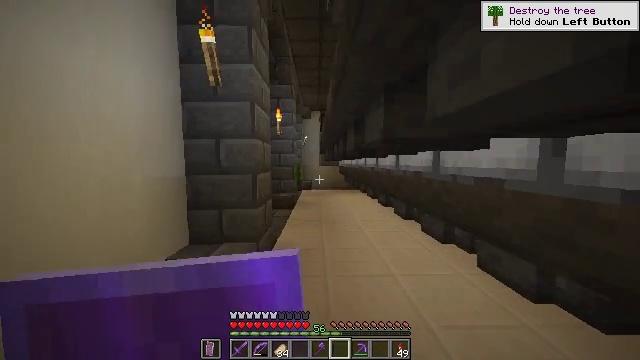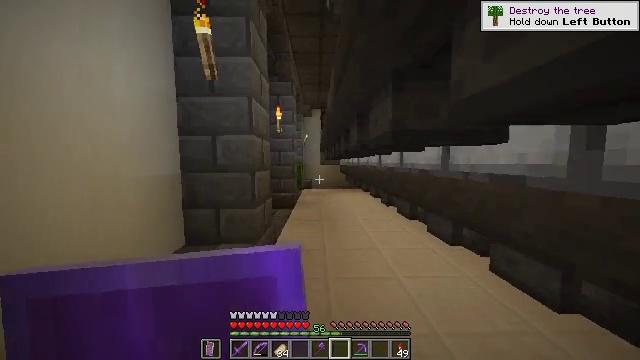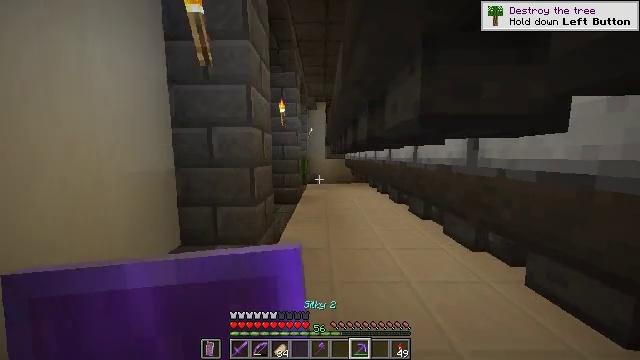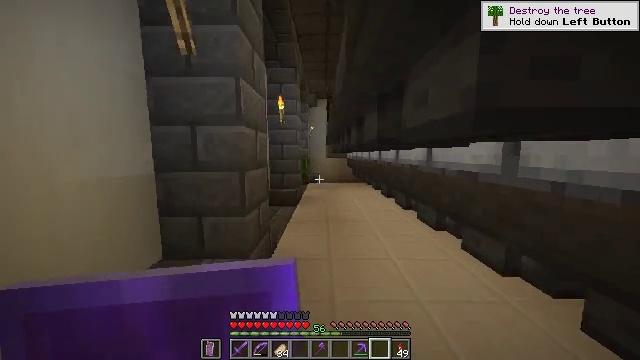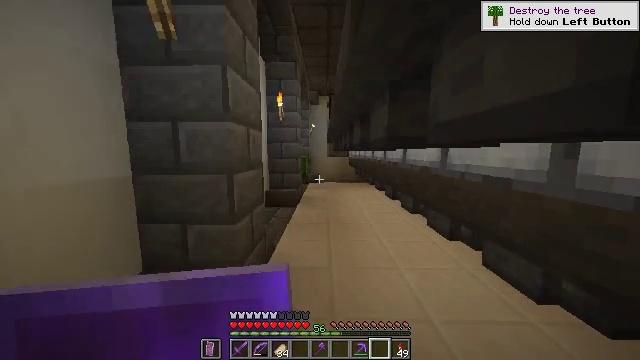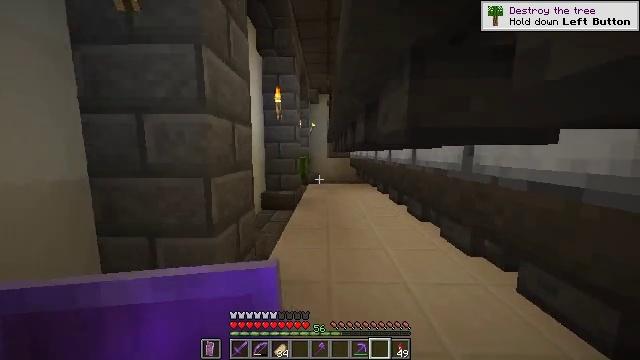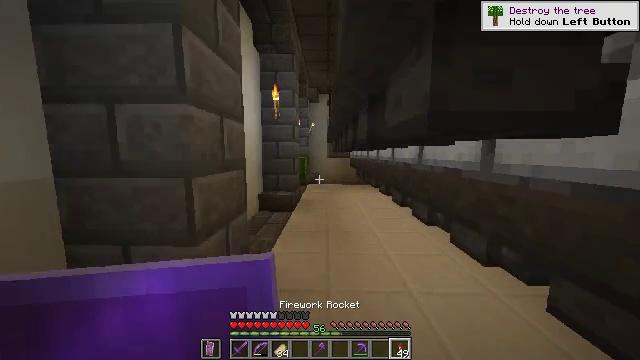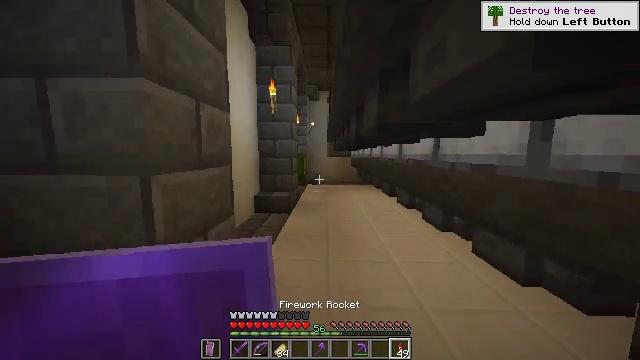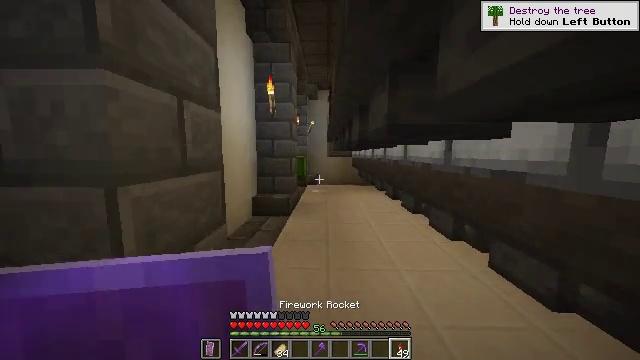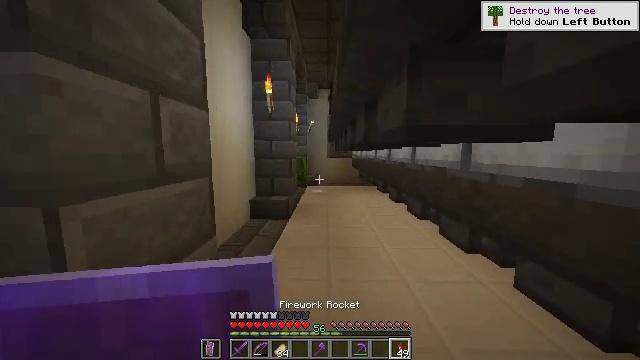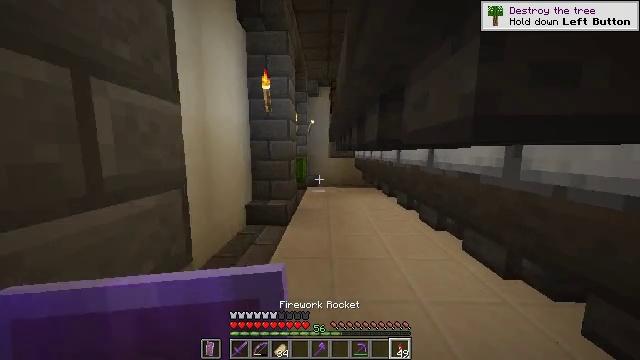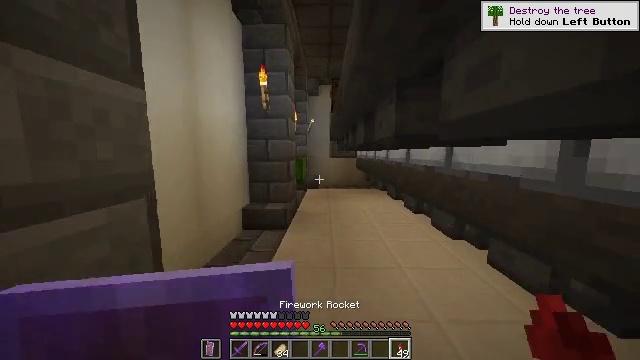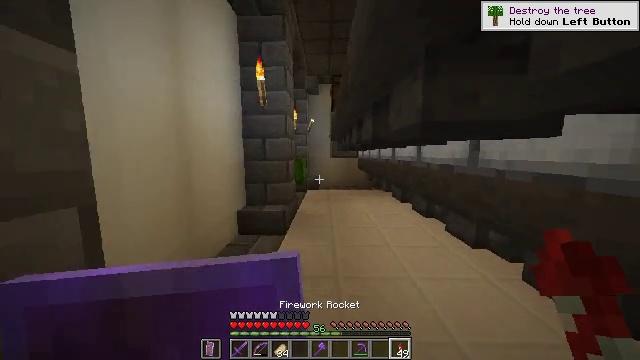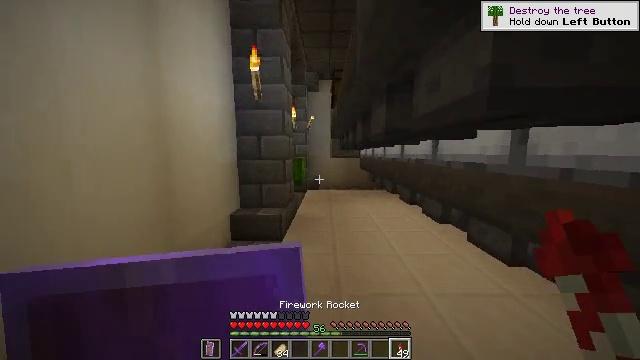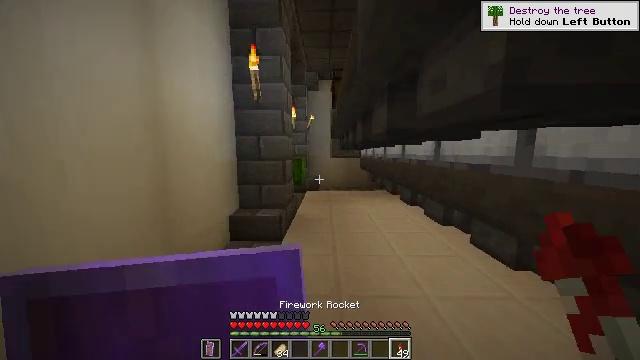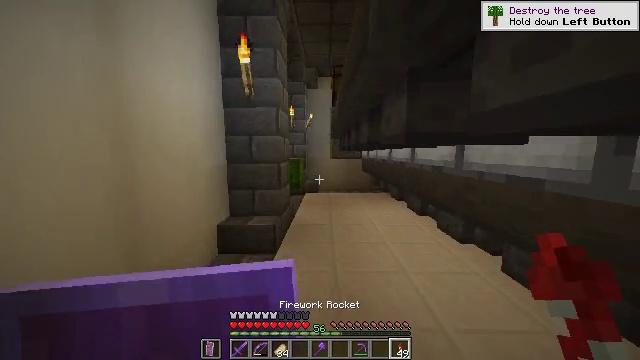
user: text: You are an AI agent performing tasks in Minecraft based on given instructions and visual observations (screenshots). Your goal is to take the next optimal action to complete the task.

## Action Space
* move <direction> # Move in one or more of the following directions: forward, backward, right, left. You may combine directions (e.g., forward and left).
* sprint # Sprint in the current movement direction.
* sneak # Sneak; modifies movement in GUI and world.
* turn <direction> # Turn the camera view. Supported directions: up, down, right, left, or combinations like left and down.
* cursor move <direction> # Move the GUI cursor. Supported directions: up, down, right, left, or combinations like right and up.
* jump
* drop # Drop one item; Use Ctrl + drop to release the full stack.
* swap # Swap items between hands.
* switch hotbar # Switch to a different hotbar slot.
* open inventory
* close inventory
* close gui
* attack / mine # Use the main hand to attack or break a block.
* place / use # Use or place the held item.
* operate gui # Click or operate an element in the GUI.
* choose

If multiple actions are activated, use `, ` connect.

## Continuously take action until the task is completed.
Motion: motion action
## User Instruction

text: Mine the lime shulker box to pick it up.
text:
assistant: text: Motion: move forward, sprint
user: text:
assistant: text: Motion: move forward, sprint, turn left and down
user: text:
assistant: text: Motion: move forward, sprint
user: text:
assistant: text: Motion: move forward, sprint
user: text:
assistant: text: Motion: move forward, sprint
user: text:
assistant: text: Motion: move forward, sprint
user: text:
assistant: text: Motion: move forward, sprint
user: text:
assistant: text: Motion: move forward, sprint
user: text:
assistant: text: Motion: move forward, sprint
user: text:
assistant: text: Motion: move forward, sprint
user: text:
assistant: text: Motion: move forward, sprint
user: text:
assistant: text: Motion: move forward, sprint
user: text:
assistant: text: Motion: move forward, sprint
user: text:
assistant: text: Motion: move forward, sprint
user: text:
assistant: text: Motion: move forward, sprint
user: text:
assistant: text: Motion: move forward, sprint
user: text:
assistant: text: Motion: move forward, sprint
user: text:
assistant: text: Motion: move forward, sprint, turn down
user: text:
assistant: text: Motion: move forward, sprint
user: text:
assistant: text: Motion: move forward, sprint
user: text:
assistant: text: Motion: move forward, sprint
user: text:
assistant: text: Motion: move forward, sprint
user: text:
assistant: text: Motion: move forward, sprint
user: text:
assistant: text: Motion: move forward, sprint
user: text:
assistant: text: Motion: move forward, sprint
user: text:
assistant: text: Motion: move forward, sprint
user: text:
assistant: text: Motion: move forward, sprint
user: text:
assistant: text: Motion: move forward, sprint, turn left and down
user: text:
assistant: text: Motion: move forward, sprint, turn left and down
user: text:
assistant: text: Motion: move forward, sprint